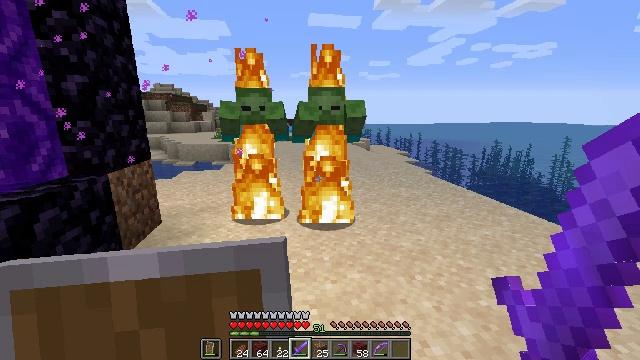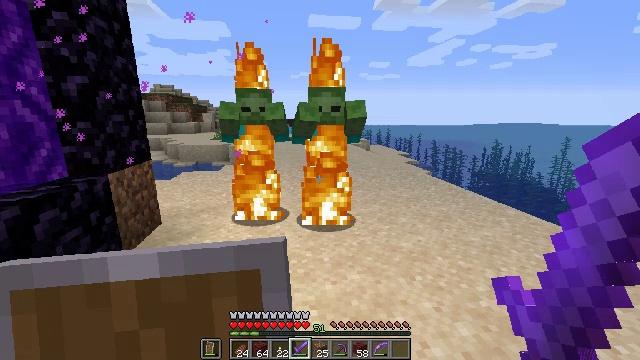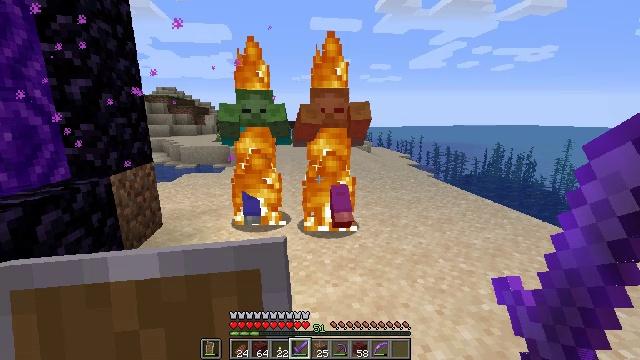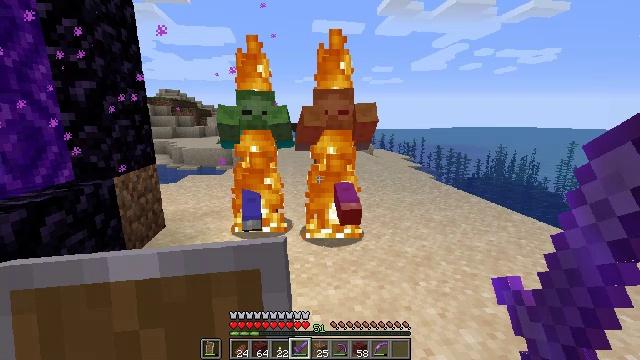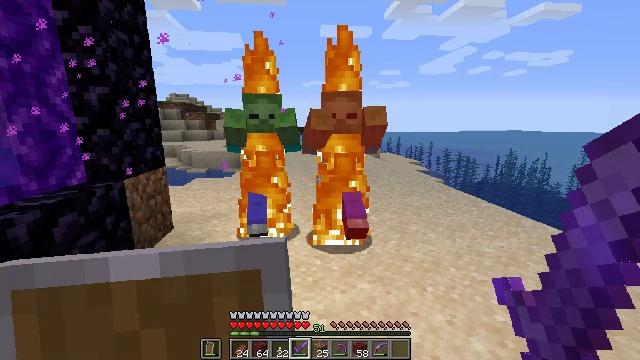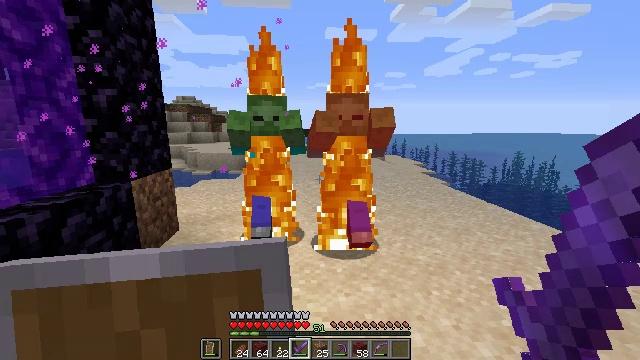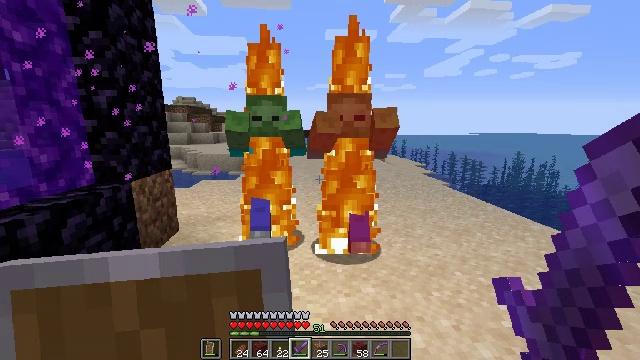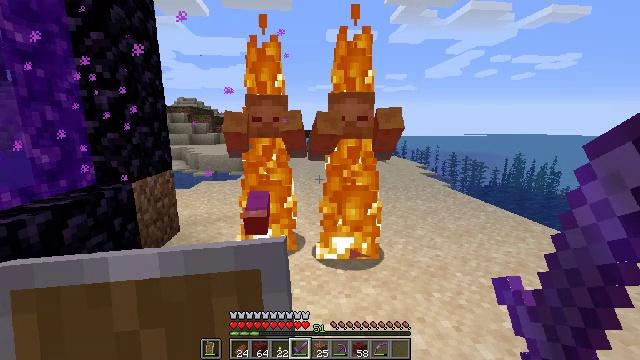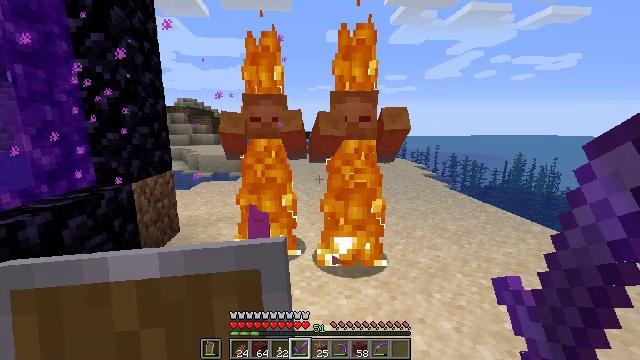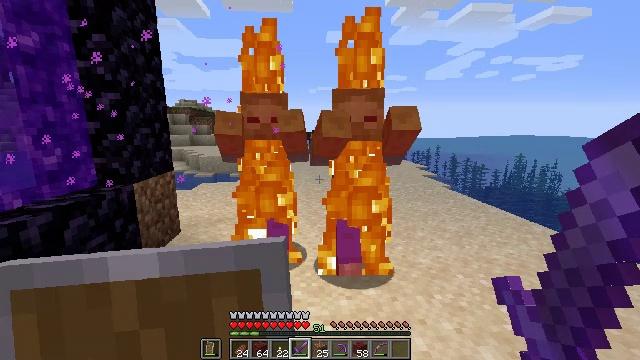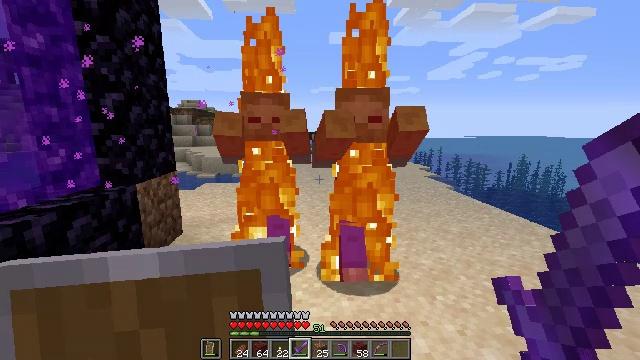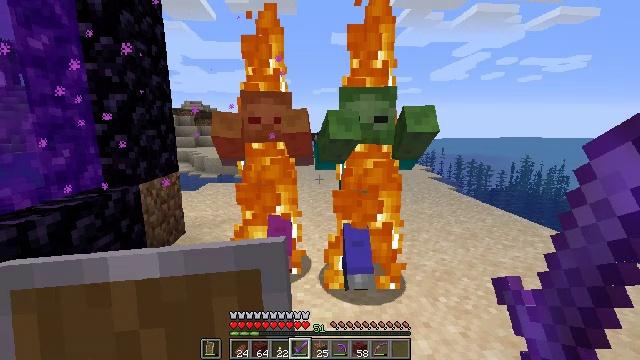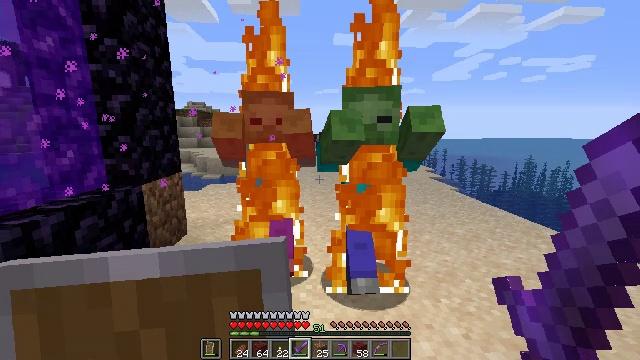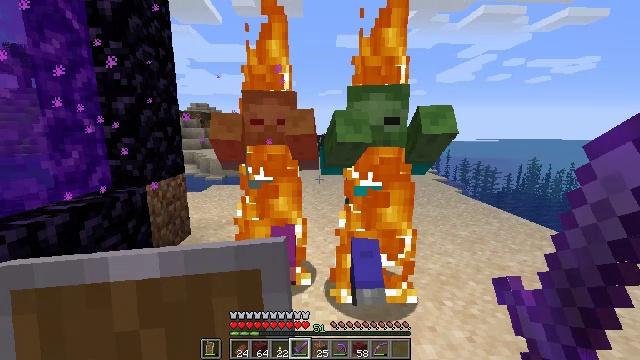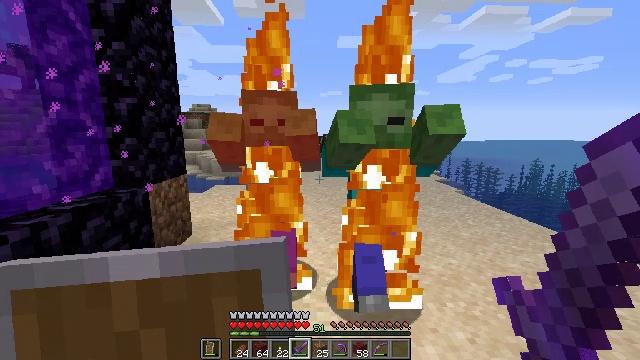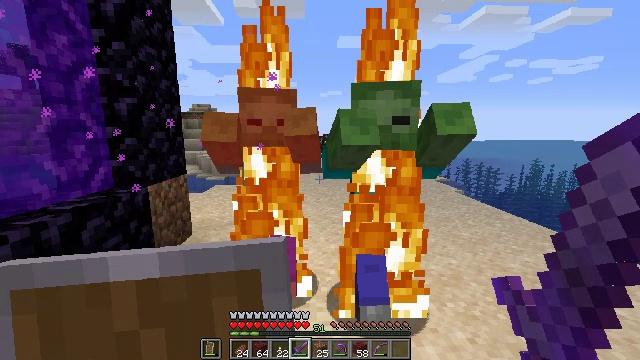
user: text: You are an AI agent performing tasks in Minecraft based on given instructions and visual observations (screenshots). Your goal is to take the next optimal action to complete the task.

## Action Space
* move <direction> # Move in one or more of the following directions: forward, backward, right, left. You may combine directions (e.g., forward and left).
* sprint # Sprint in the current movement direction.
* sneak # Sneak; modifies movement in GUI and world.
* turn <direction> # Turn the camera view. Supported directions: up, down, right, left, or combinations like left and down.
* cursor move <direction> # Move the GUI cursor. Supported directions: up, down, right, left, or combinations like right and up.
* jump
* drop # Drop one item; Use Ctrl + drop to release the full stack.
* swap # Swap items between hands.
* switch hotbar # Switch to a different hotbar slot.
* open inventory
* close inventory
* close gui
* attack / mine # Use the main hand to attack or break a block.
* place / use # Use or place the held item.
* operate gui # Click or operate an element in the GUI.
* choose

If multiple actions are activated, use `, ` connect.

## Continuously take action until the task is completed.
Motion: motion action
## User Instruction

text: Hunt the zombie.
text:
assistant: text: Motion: no_op
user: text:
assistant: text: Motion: no_op
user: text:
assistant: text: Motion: no_op
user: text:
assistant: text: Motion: turn left
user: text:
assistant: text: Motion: turn left
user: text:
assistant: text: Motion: no_op
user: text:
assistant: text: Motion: no_op
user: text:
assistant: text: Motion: no_op
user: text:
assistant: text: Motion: no_op
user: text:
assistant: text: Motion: no_op
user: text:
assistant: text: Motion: no_op
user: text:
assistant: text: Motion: no_op
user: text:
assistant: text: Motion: no_op
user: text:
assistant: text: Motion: no_op
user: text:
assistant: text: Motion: no_op
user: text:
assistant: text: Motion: attack / mine
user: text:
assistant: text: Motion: move back, attack / mine
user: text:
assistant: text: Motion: move back, attack / mine
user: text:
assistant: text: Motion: move back, attack / mine
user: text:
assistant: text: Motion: move back, attack / mine
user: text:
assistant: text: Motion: move back
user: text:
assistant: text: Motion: move back
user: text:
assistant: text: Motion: move back
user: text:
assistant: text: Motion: move back
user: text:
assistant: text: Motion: move back
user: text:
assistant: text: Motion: move back
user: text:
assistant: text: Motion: move back
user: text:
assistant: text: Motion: move back
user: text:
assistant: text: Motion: move back
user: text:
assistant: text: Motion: no_op